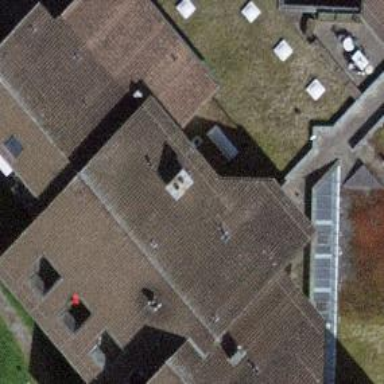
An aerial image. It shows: Nursing home.